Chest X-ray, PA view. Patient: 60 years old, sex F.
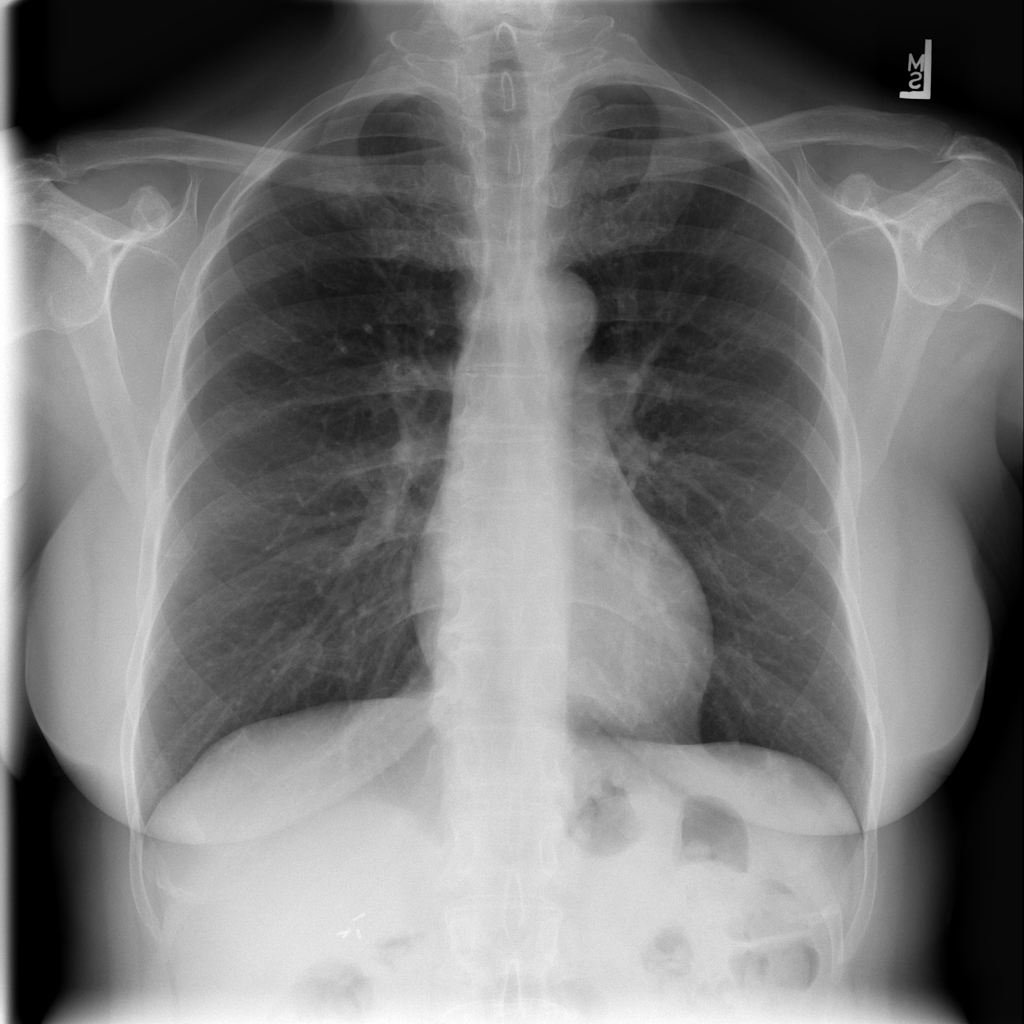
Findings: No Finding